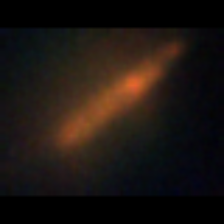
Taxon: Pennate
Group: Diatoms